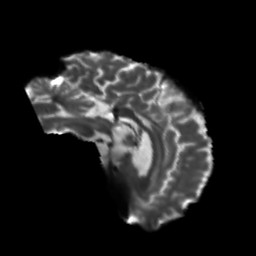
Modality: T2w
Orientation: sagittal
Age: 70
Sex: male
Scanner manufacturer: siemens
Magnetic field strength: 3 T
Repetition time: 5.47 s
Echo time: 0.0854 s